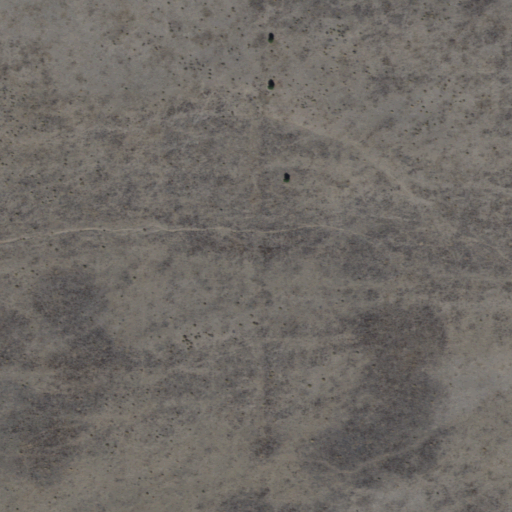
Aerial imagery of plain(s) in Arizona named Bonito Park containing only shrub